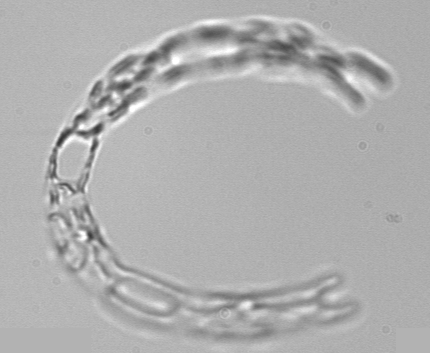
Label: Eucampia